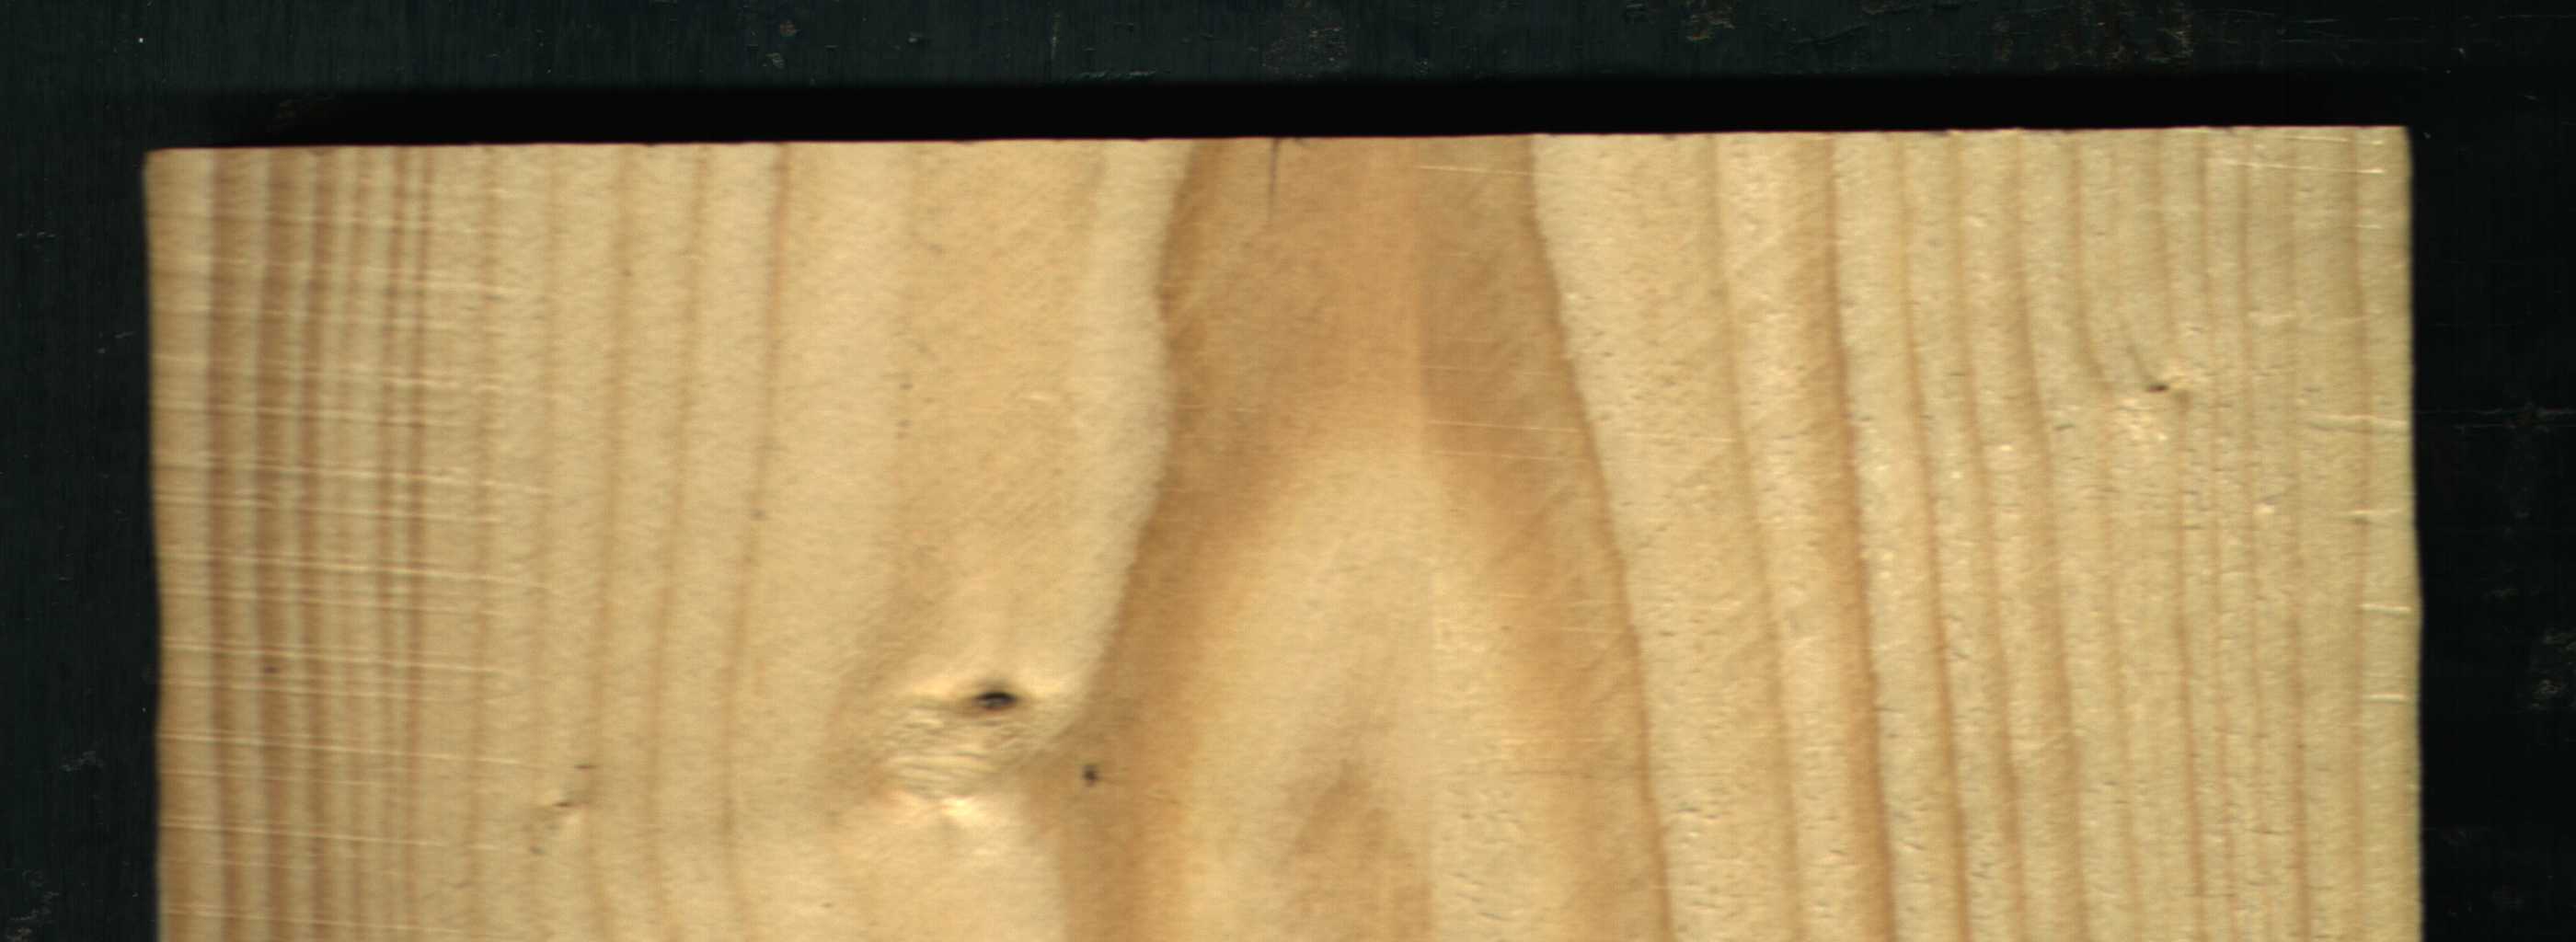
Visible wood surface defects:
Live_Knot